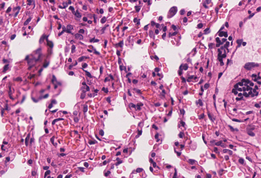
Tumor epithelial tissue: no
Tumor-associated stroma tissue: no
Normal tissue: yes